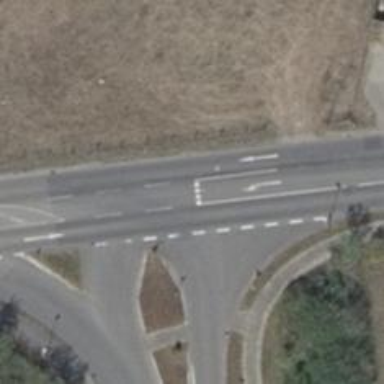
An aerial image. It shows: Secondary road with asphalt surface.